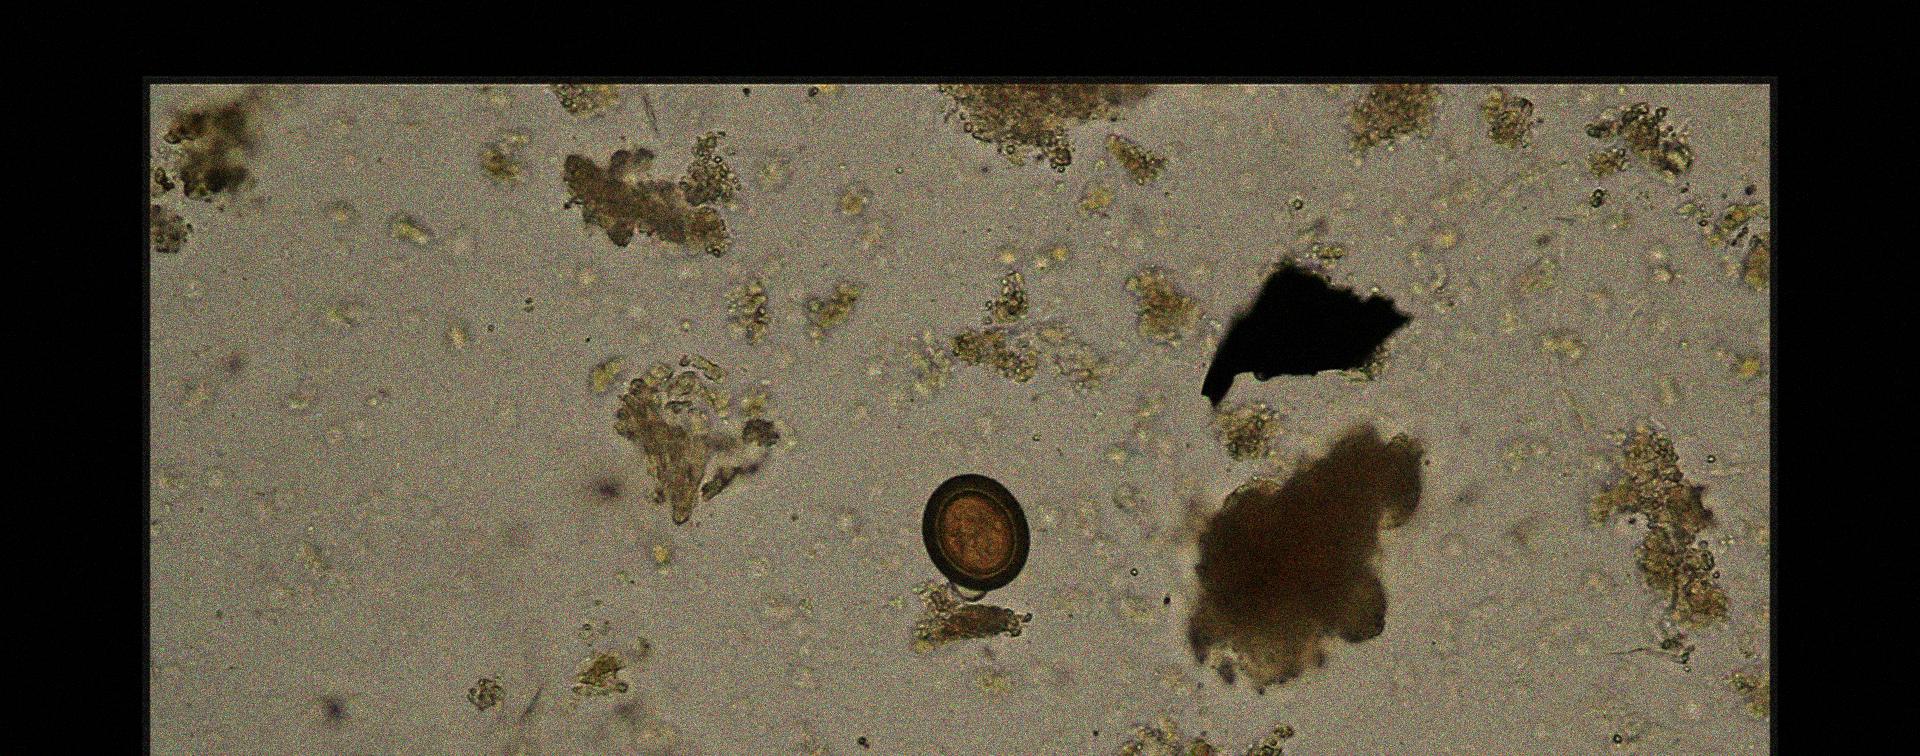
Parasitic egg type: Taenia spp. egg